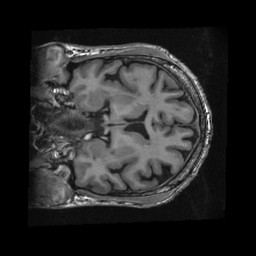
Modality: T1w
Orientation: coronal
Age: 51
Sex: male
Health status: healthy
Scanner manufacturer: ge
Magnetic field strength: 3 T
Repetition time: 0.008384 s
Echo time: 0.003108 s